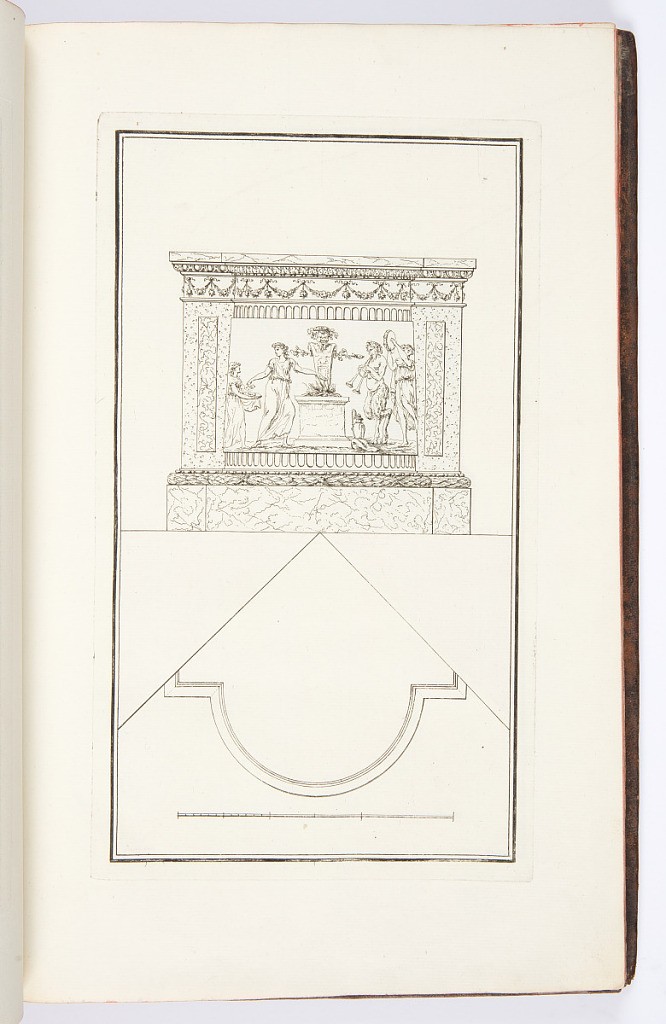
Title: POELE formant encoignure et orné de figures en bas-reliefs
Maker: Louis-Gustave Taraval, French, 1738 – 1794
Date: ca. 1791
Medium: Etching on paper
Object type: Print
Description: Design for a stove heater decorated with neoclassical motifs, in the form of a corner pedestal decorated with a frieze of figures (three women and a satyr) around a herm on a pedestal. The scene is framed by fluting and running patterns with festoons of flowers, and leaf motifs. A plan view and scale below. The plate is faintly signed.